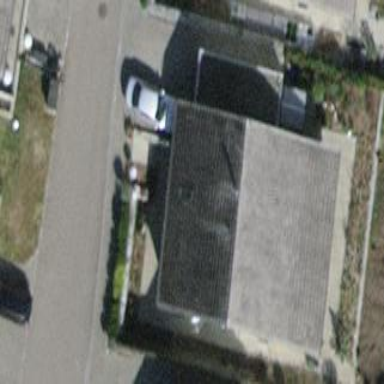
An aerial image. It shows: Detached building with gabled roof.